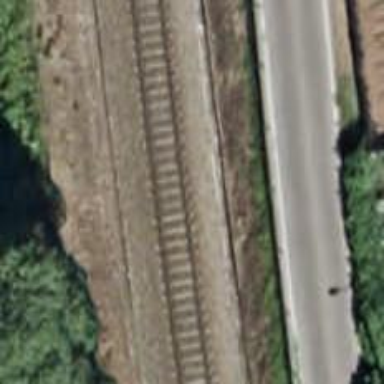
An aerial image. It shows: Bridge over railway line.